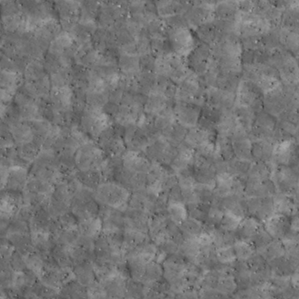
Label: non_frost